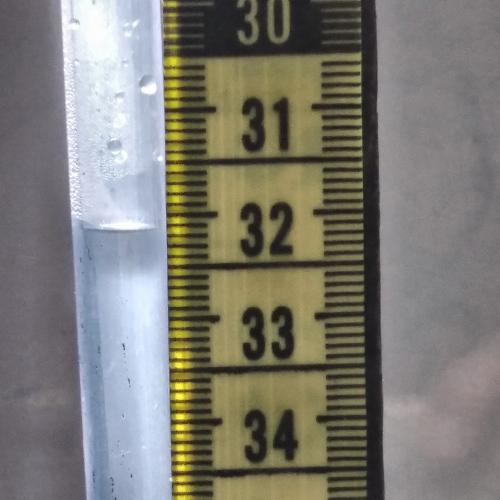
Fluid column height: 32.1 cm